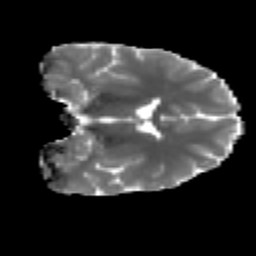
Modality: MD
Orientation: coronal
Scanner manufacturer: ge
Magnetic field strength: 3 T
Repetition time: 7.98 s
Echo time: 0.0701 s